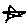
Label: star